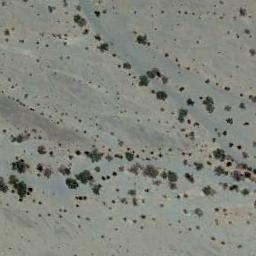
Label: chaparral